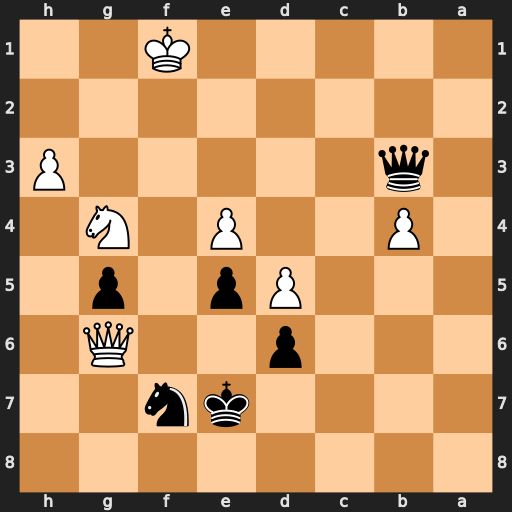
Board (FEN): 8/4kn2/3p2Q1/3Pp1p1/1P2P1N1/1q5P/8/5K2
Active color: b
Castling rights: -
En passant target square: -
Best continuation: Qxh3+ Ke1 Qxg4